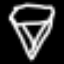
Label: diamond